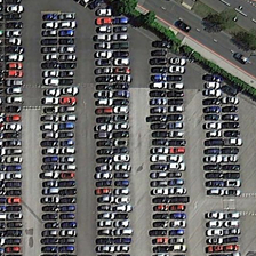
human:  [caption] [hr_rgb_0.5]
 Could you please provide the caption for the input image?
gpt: In the triangular parking lot, you can find all kinds of cars.

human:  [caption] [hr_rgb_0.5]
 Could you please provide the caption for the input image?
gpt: There are many kinds of cars in the triangle parking lot.

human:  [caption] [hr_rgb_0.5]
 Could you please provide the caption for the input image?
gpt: Triangular parking has many kinds of cars.

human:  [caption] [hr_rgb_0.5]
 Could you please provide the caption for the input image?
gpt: There are many cars in the parking lot.

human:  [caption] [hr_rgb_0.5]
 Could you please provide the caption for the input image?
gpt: The triangular parking lot accommodates many kinds of cars.